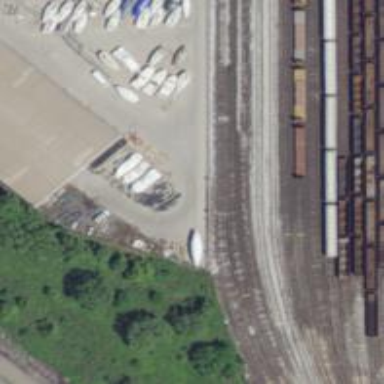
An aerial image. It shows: Railway yard in service.